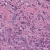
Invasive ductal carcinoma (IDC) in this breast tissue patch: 1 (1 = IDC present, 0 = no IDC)